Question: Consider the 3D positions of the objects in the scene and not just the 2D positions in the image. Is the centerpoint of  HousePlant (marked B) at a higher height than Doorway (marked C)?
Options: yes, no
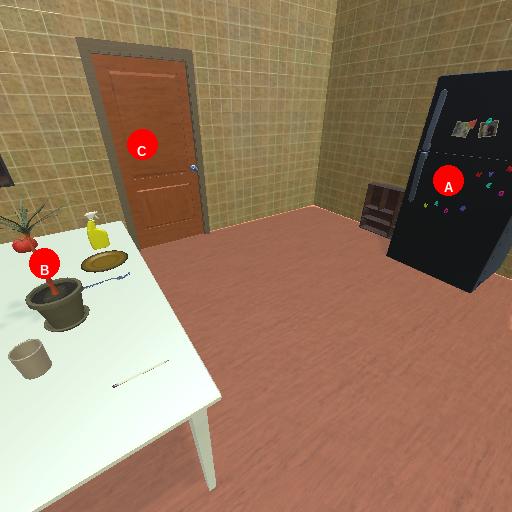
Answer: yes